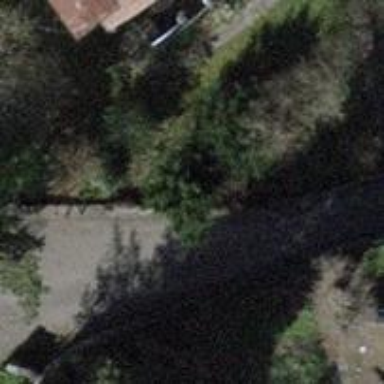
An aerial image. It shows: Alleyway designated as service road.